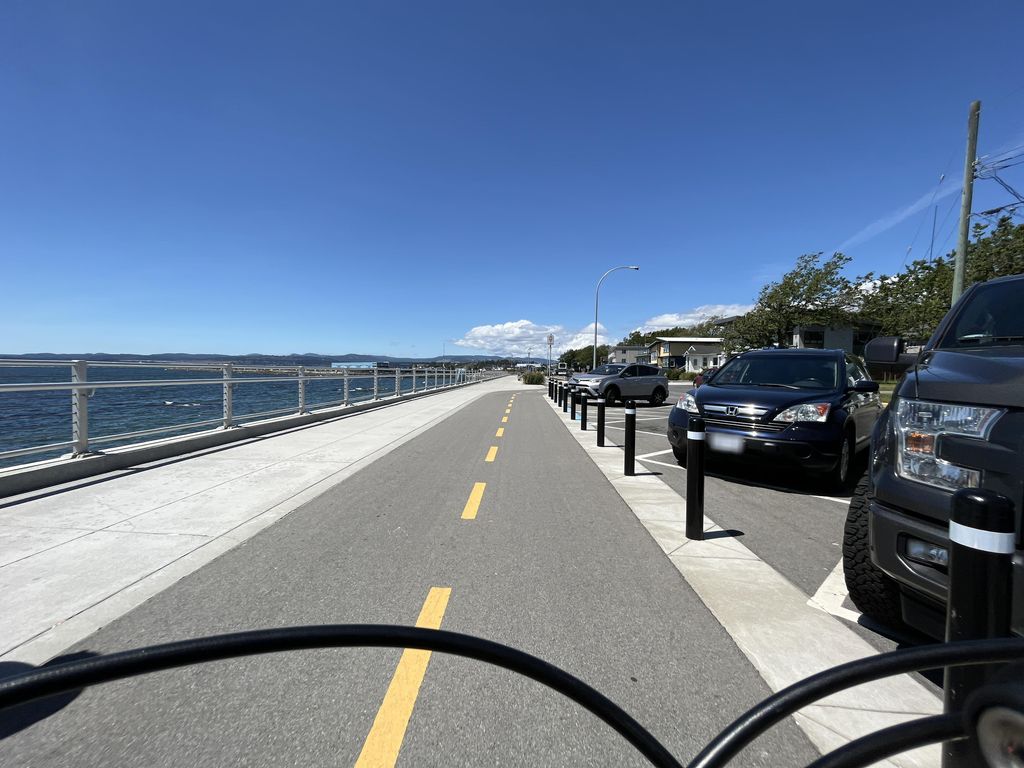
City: victoria